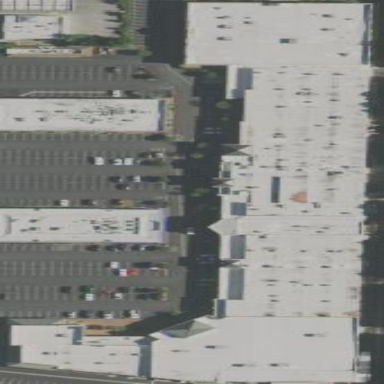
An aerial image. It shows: Retail building.